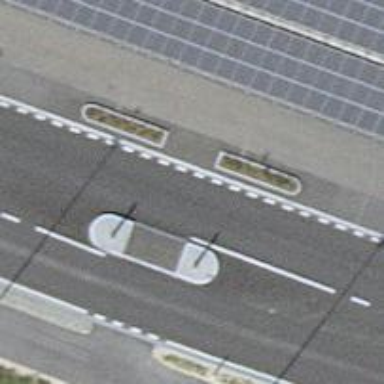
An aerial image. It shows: Unmarked crossing on footway.